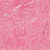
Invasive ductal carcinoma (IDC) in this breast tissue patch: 0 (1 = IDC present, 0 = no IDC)